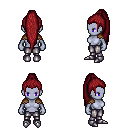
a pixel art fantasy rpg character, female body template, dark elf, purple skin, leather shoulder armor, metal pants, brunette extra-long topknot hairstyle, metal boots, four views (front, back, left, right), 2x2 character sprite sheet, small pixel art, hard edges, no anti-aliasing